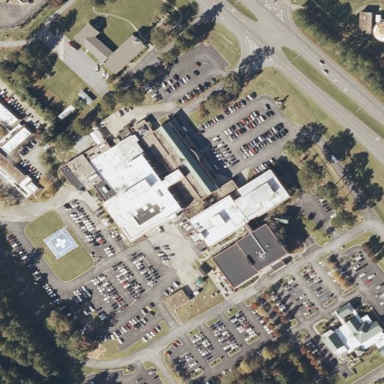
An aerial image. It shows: Hospital providing healthcare services.